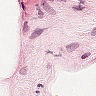
Metastatic tissue present: no